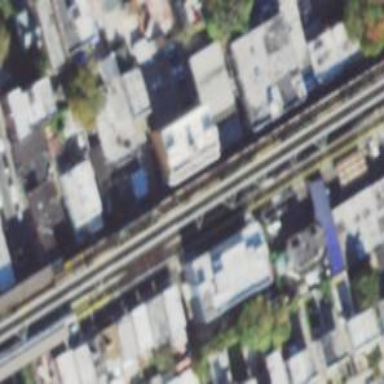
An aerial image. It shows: Bridge over electrified rail yard.